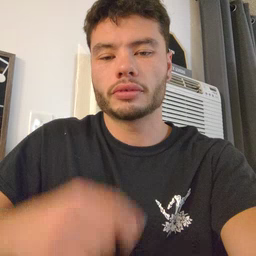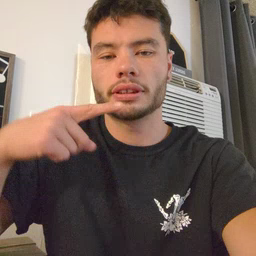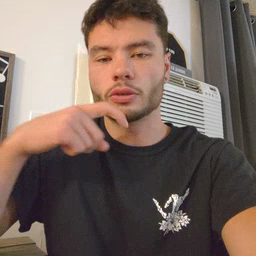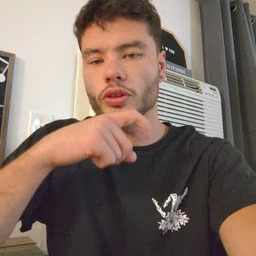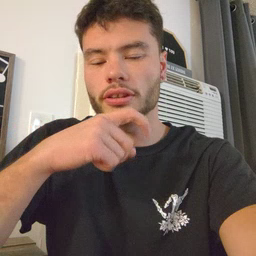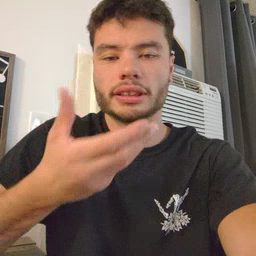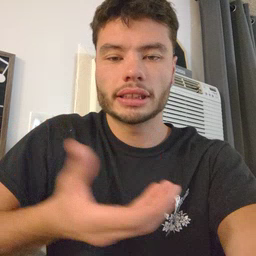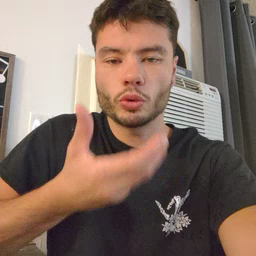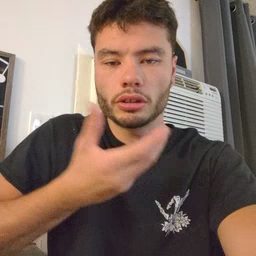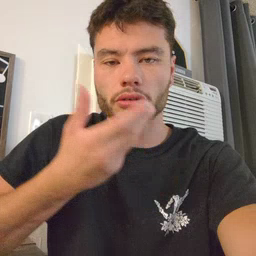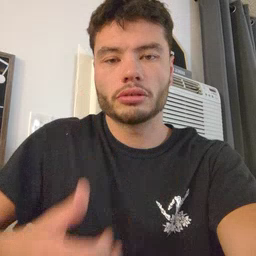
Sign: cereal